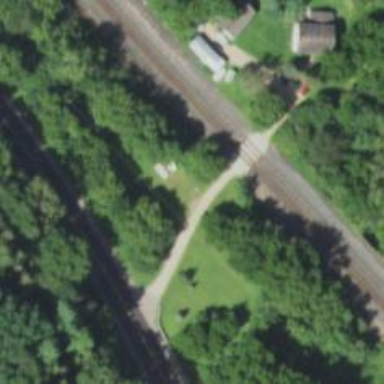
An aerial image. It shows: Railway level crossing.